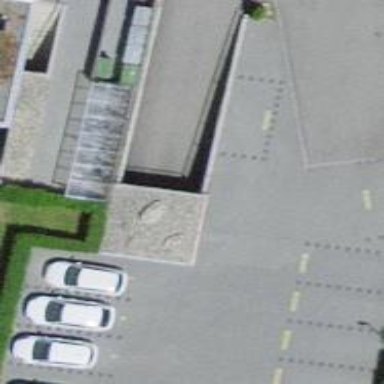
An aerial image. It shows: Parking entrance.